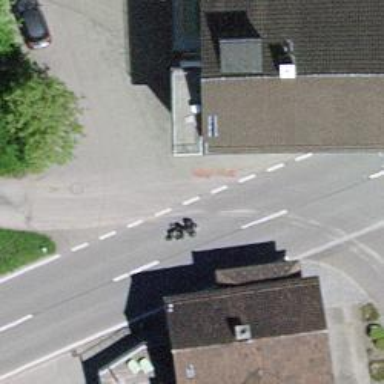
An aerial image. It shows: Secondary road with asphalt surface.